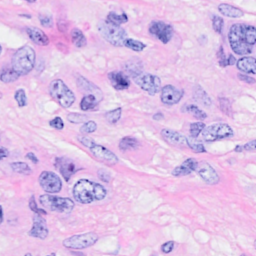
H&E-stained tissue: Breast